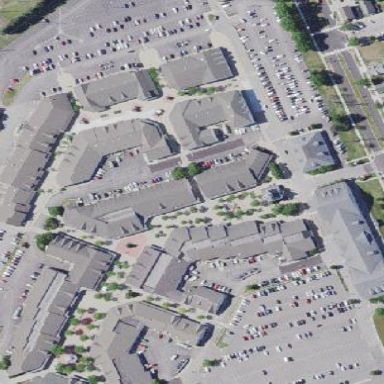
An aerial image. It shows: Retail area with mall.